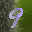
Label: 9